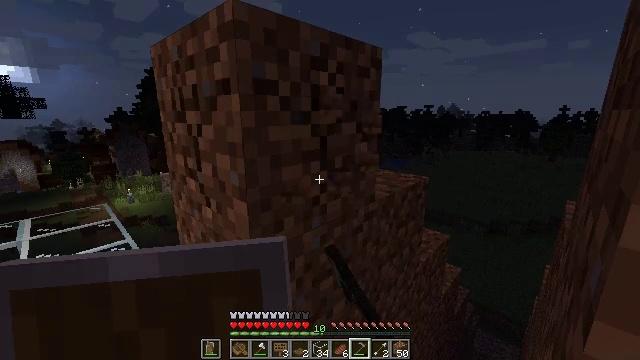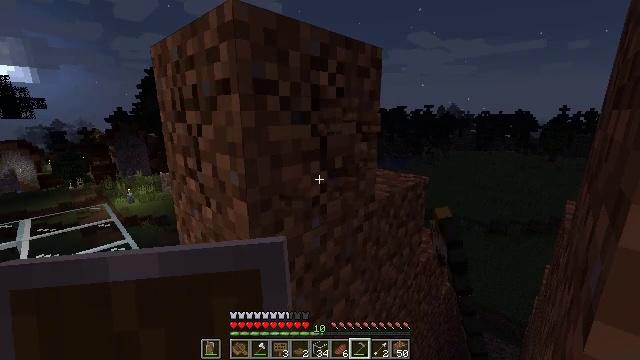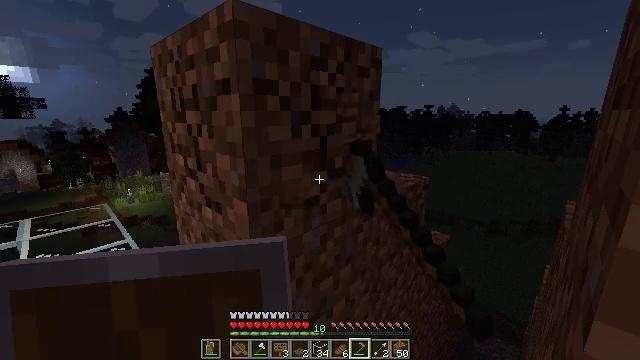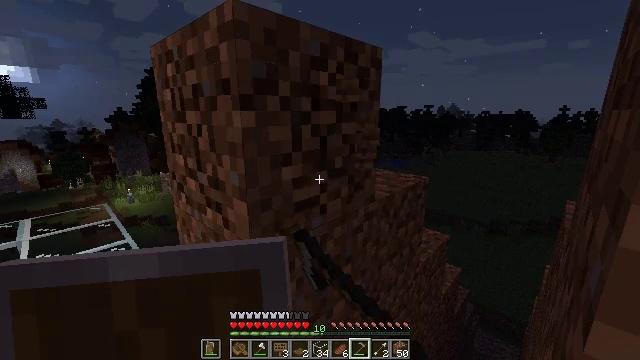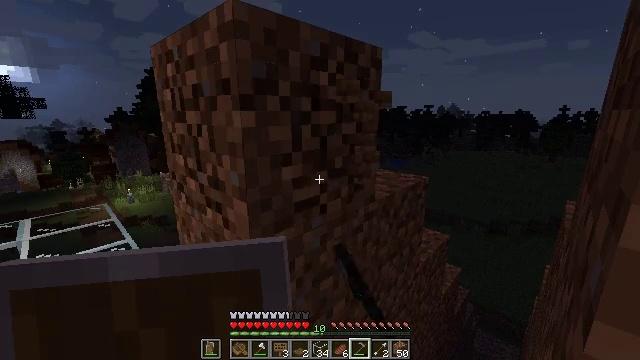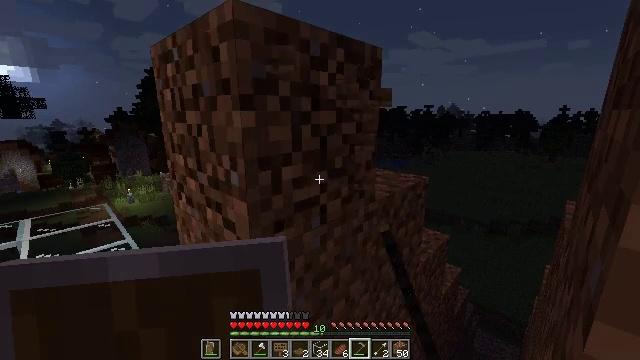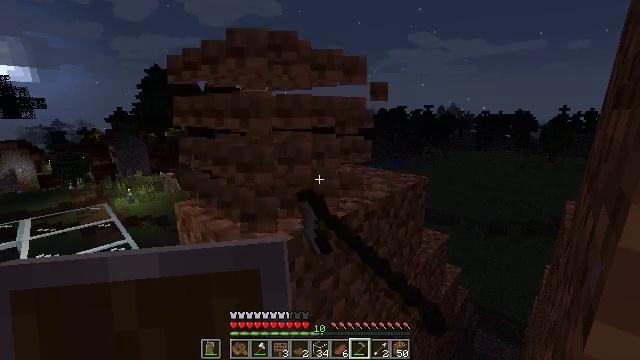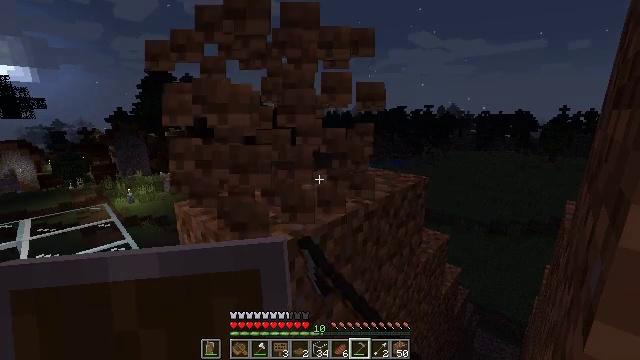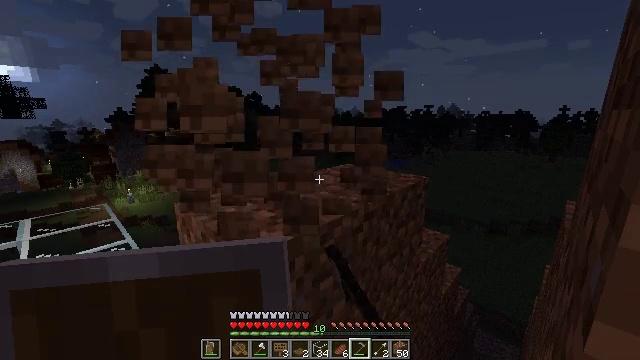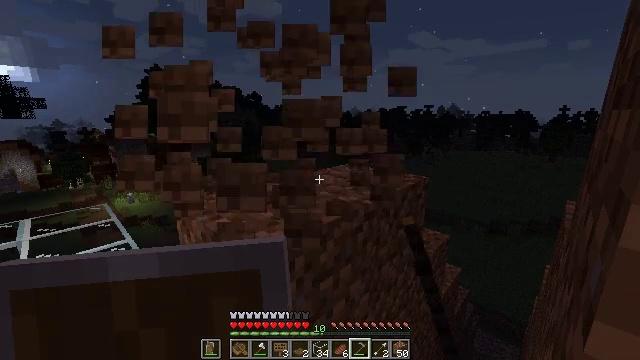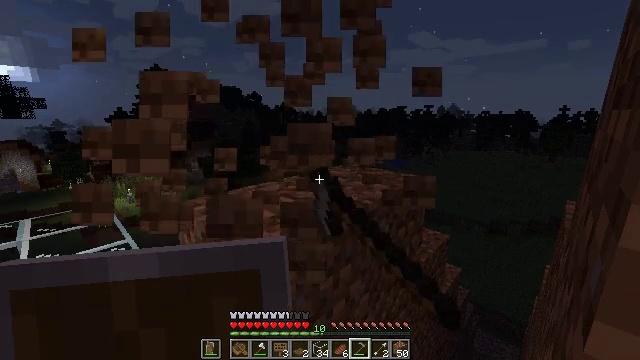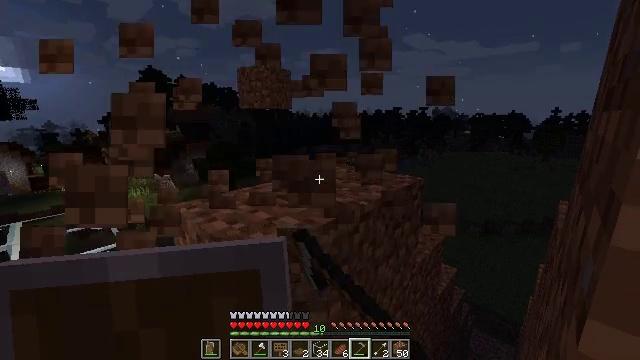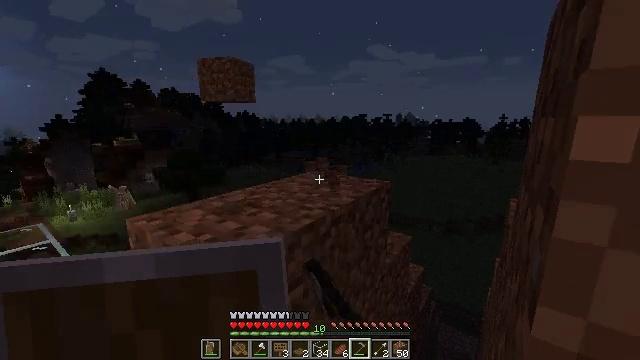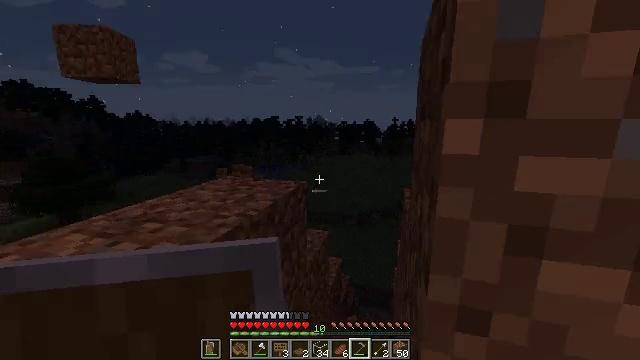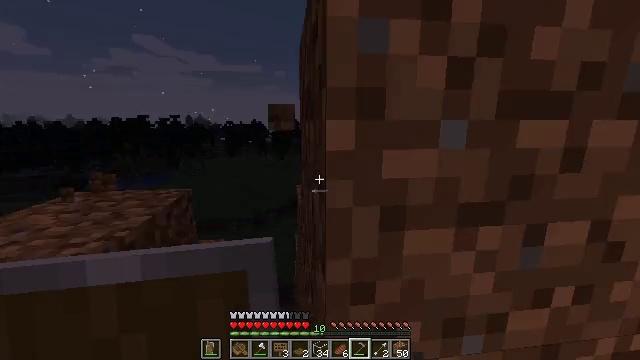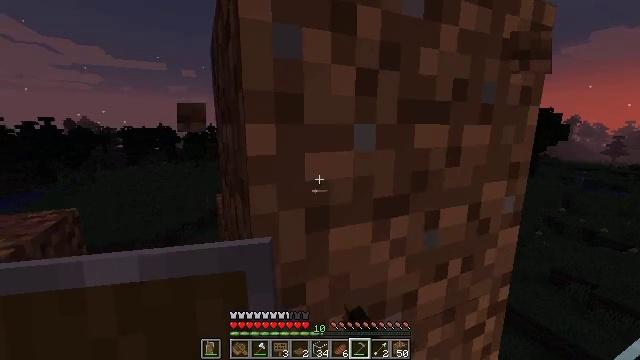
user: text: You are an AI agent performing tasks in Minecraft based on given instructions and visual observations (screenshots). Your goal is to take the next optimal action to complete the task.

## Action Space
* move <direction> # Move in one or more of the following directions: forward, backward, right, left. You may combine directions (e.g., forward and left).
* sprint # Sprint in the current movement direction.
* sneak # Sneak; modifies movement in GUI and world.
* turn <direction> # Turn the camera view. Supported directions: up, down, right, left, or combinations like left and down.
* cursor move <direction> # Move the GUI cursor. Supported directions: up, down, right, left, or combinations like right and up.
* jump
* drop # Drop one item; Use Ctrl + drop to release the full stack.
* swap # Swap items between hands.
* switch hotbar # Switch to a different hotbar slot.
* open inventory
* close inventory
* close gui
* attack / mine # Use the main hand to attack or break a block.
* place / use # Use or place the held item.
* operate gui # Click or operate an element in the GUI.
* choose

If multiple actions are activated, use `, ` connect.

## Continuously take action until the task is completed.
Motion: motion action
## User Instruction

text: Collect dirt by holding left button.
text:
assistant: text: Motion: attack / mine
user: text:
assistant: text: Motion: attack / mine
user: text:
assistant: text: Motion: attack / mine
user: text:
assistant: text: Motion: attack / mine
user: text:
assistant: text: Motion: attack / mine
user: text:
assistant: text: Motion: attack / mine
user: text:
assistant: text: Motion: attack / mine
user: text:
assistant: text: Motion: attack / mine
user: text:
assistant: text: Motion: attack / mine
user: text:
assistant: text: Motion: attack / mine
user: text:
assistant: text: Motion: attack / mine
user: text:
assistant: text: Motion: turn right and up, attack / mine
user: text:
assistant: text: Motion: turn right, attack / mine
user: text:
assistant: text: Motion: turn right, attack / mine
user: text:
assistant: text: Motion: turn right, attack / mine
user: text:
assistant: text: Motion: turn right, attack / mine
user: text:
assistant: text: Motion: attack / mine
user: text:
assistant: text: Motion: attack / mine
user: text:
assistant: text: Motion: attack / mine
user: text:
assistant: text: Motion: attack / mine
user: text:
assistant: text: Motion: attack / mine
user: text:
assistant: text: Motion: attack / mine
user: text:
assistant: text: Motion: attack / mine
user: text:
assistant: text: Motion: attack / mine
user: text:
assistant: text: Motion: attack / mine
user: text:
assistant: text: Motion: attack / mine
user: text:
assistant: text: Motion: attack / mine
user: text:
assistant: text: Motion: attack / mine
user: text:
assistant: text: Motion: attack / mine
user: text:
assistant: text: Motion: attack / mine